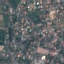
Land use / land cover: Residential